Question: How can I group my database by month of the year and get the value of that grouping for each column I have ? in R
Here is a pic of my dataframe:

I tried to do that but it is not working:
'''
df_publications <- df_publications %>% group_by(publication_date)
%>% count()
'''
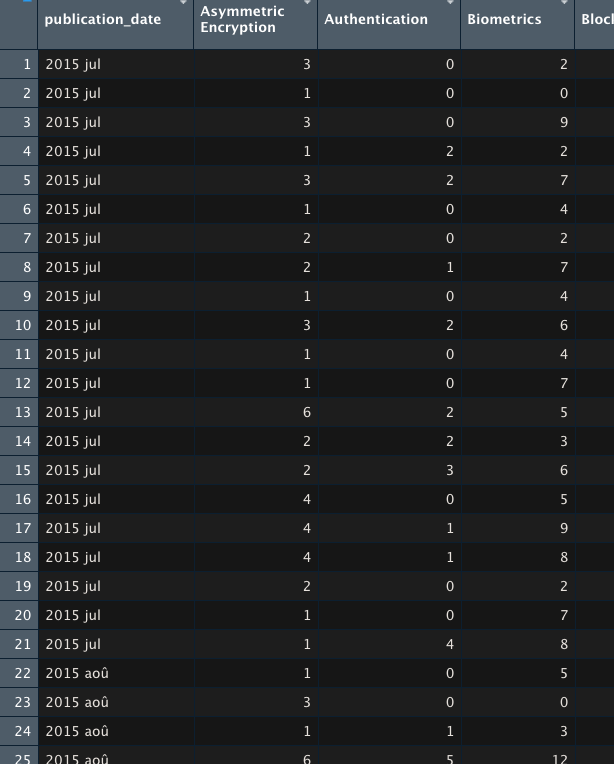
Answer: 'Dplyr summarize across everything' method:
'''
df<-data.frame(publication_date=c("2015 Jul","2015 Jul","2015 Aug","2015 Aug"),
Asym=c(3,5,1,2),
Auth=c(5,7,2,3),
Cert=c(1,2,3,4))
library(tidyverse)
df %>%
group_by(publication_date) %>%
summarize(across(everything(), sum))
# publication_date Asym Auth Cert
#1 2015 Aug 3 5 7
#2 2015 Jul 8 12 3
'''
'base::xtabs()' method, requires naming all the columns:
'''
xtabs(cbind(Auth, Asym, Cert)~., data=df)
#publication_date Auth Asym Cert
# 2015 Aug 5 3 7
# 2015 Jul 12 8 3
'''
Alternative thanks to @akrun <URL>
'''
xtabs(sprintf("cbind(%s)~.", toString(names(df)[-1])), data = df)
'''